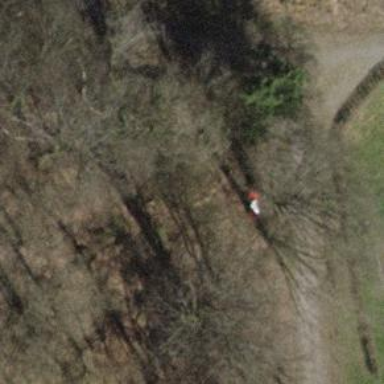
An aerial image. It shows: Red bench.